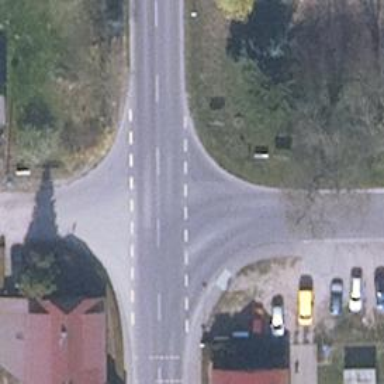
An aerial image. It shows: Emergency access point on the road.